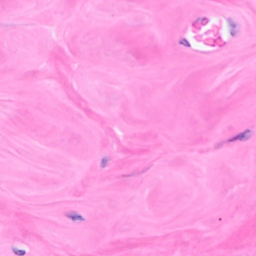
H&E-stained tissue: Breast